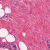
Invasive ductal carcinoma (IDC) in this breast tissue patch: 0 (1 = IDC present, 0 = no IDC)